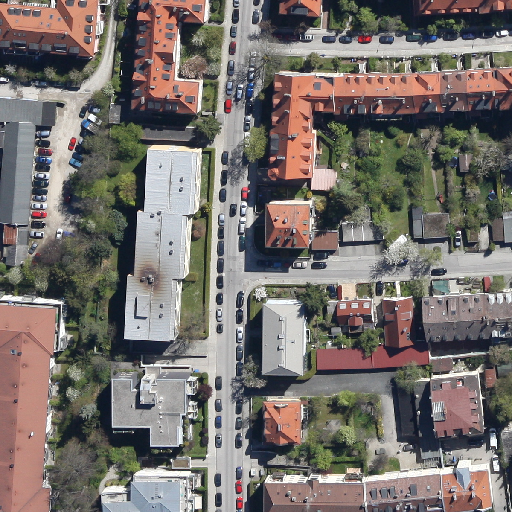
Referring expression: light-duty vehicle